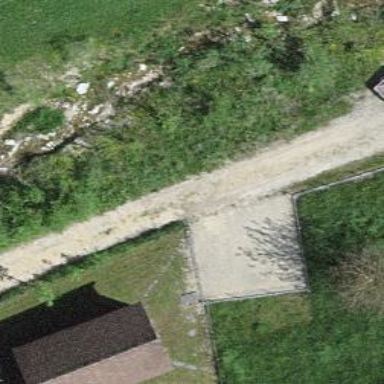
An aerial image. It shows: Unpaved driveway designated as service road.